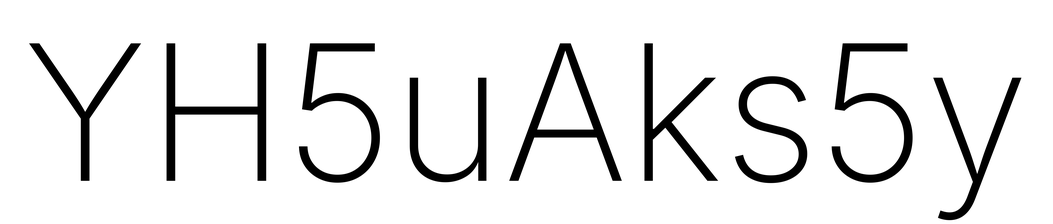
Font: Inter_ExtraLight